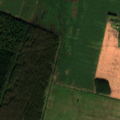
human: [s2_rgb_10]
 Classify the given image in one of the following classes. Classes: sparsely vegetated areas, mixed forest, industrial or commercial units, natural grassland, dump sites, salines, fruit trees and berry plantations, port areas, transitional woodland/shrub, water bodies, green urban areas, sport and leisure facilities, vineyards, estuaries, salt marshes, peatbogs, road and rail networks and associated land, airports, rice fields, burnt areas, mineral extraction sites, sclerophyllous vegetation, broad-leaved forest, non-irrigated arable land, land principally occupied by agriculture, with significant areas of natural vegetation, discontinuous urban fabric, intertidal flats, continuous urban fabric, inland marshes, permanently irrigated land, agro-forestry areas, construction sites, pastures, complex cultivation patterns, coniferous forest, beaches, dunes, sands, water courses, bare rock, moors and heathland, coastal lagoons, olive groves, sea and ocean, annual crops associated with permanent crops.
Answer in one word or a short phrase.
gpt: non-irrigated arable land, broad-leaved forest, transitional woodland/shrub